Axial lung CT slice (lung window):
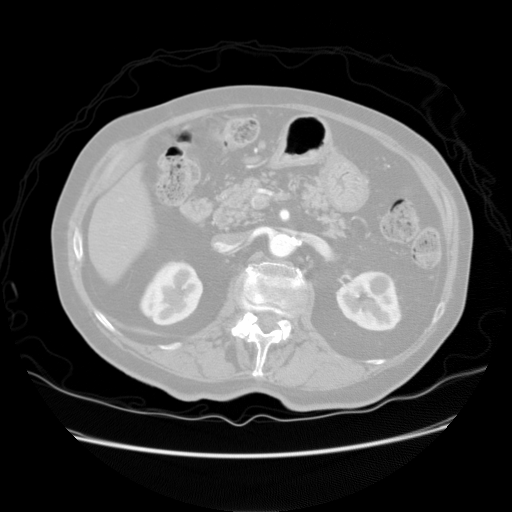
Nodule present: no